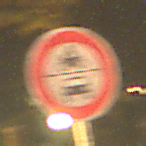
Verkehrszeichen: VerbotKraftfahrzeuge
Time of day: Night
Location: Outdoor (Urban)
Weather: Clear
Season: NotSpecified
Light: Artificial